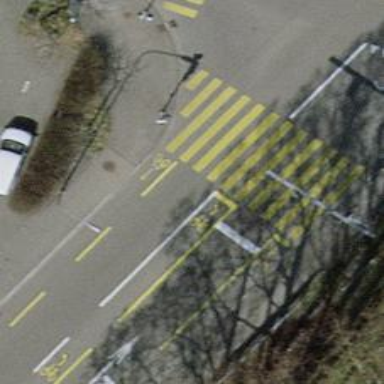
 equipped with cycle lane on both sides."